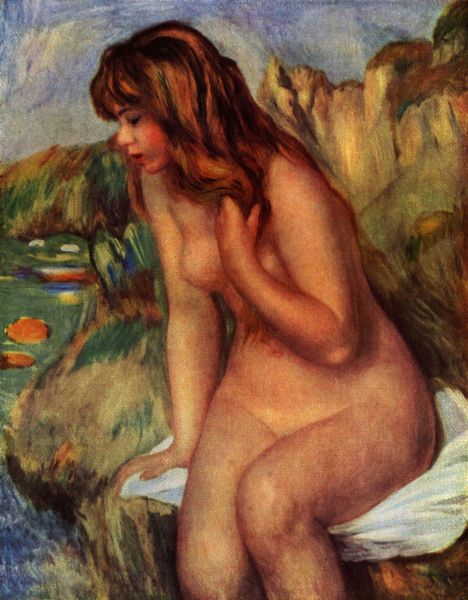
Titel: Badende, auf einem Felsen sitzend
Künstler: Pierre Auguste Renoir
Standort: Paris
Institution: Collection Durand-Ruel
Schlagwörter: akt, berg, blau, dunkel, felsen, gemälde, hand, haut, himmel, körper, meer, nackt, schatten, wasser, weiß, wolken, baden, badende, fluss, gelb, grün, impressionismus, landschaft, mädchen, ocker, see, sitzen, teich, ufer, blumen, braun, brust, bunt, busen, finger, frau, frisur, haar, hell, hintergrund, kleid, kreide, licht, mund, nacht, nase, ohr, orange, pastell, profil, renoir, schwarz, blick, blüten, gras, rot, tuch, wiese, wolke, beige, hochformat, jung, architektur, arm, arme, augen, gesicht, inkarnat, lang, stein, steine, hände, portrait, porträt, öl, erde, gräser, halme, hügel, natur, schilf, büsche, gebüsch, gewässer, pastos, sträucher, auge, haare, sitzend, stoff, kind, pflanzen, brünett, kinn, lippen, rosa, schön, boot, boote, pony, beine, bein, brüste, farbig, küste, schiff, schiffe, strand, wangen, wellen, berge, farben, fels, gebirge, weis, vorsprung, wogen, impressionistisch, brauen, sitzt, handtuch, maler, nabel, bauch, laken, nackte, rodin, wange, brustwarze, knie, oberschenkel, scham, schenkel, kniestück, gewächs, eindruck, unten, fleisch, bad, rothaarig, munch, pleinair, urlaub, draußen, schönheit, sex, auguste, fleck, flecken, badetuch, beugen, rote haare, hüfte, abstützen, seerosen, gesträuch, seerose, ansehen, verdeckt, sexy, strähnen, frisch, sitzplatz, bewuchs, unschuld, flecke, nckt, reet, titten, handgestus, bick, holme, mademoiselle, weißes tuch, beie, jznge frau, grünm, bafende, impressinonist, nynphe, tcuh, po, porträtportrait, hauz